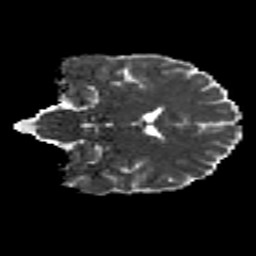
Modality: MD
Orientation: coronal
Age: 27
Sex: male
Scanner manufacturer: siemens
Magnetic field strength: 3 T
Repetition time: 8.8 s
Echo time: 0.085 s